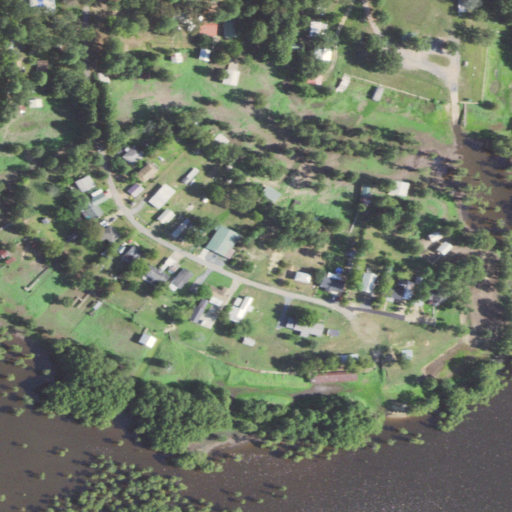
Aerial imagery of island in Louisiana named Plum Orchard Island containing open water, herbaceous wetlands, grassland, low intensity development, shrub, pasture, medium intensity development, open development, evergreen forest, deciduous forest, mixed forest, and high intensity development